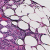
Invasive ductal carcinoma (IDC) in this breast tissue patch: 0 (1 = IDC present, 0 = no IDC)